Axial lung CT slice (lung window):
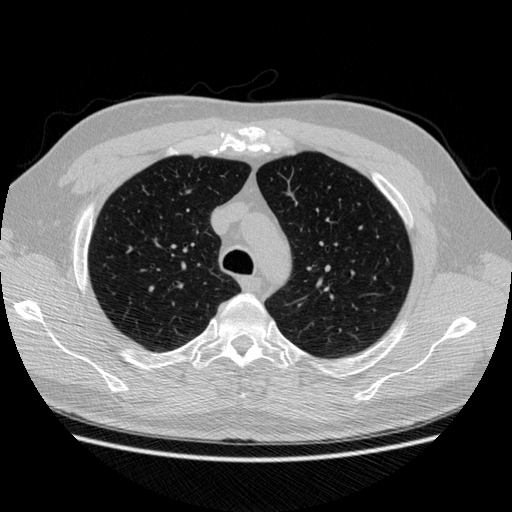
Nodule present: no